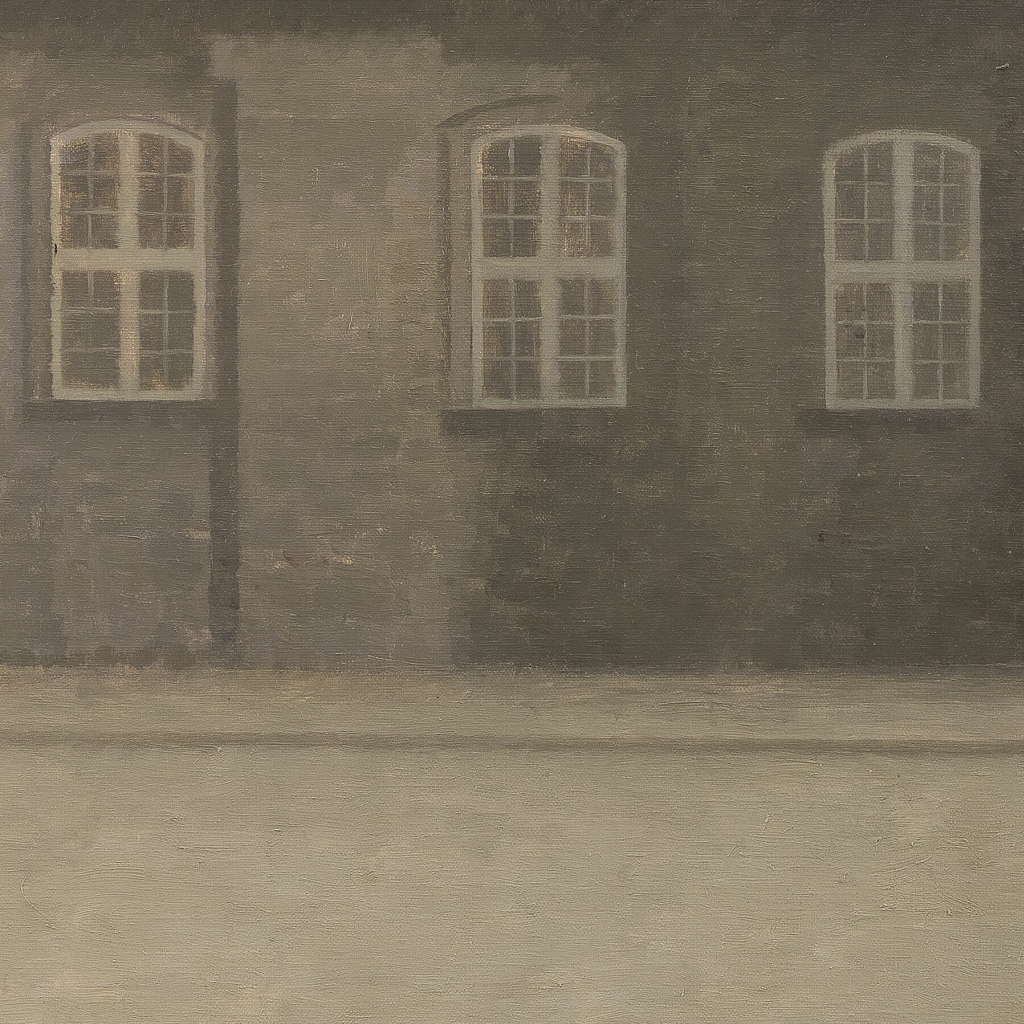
exterior wall, wide, overcast daylight, dark grey building facade with three arched white-framed windows, vertical drainpipe between left and centre window, pale grey cobblestone street occupying lower third, muted atmospheric background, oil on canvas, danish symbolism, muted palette